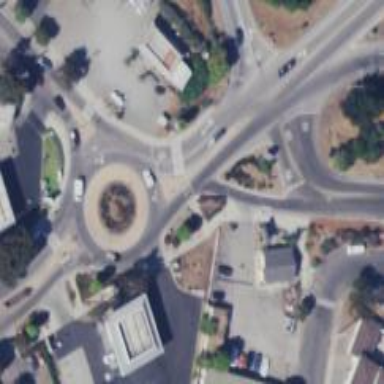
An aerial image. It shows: Asphalt road that is secondary route leading to roundabout.